Question: I know there's lots of reasons not to do this, but I really need to. I'm using the Jquery UI datepicker and I've styled a textbox to look like a hyperlink. Anyway, everything's working great except that when i click the textbox it has the blinking carat. Is there a way to get rid of it?

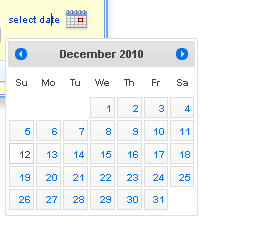
Answer: Use an hidden 'input' and show the 'a'. When you click 'a' it triggers the 'input' focus.
<URL>
html
'''
<input id="i" type="text" value="select date" />
<a id="open" href="#">select date</a>
'''
js
'''
$("#open").click(function(e){
e.preventDefault();
$("#i").trigger("focus");
});
$("#i").focus(function(){
alert("Open datapicker");
});
'''
Not a CSS solution, but it's one way to do it...